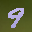
Label: 9